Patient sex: M
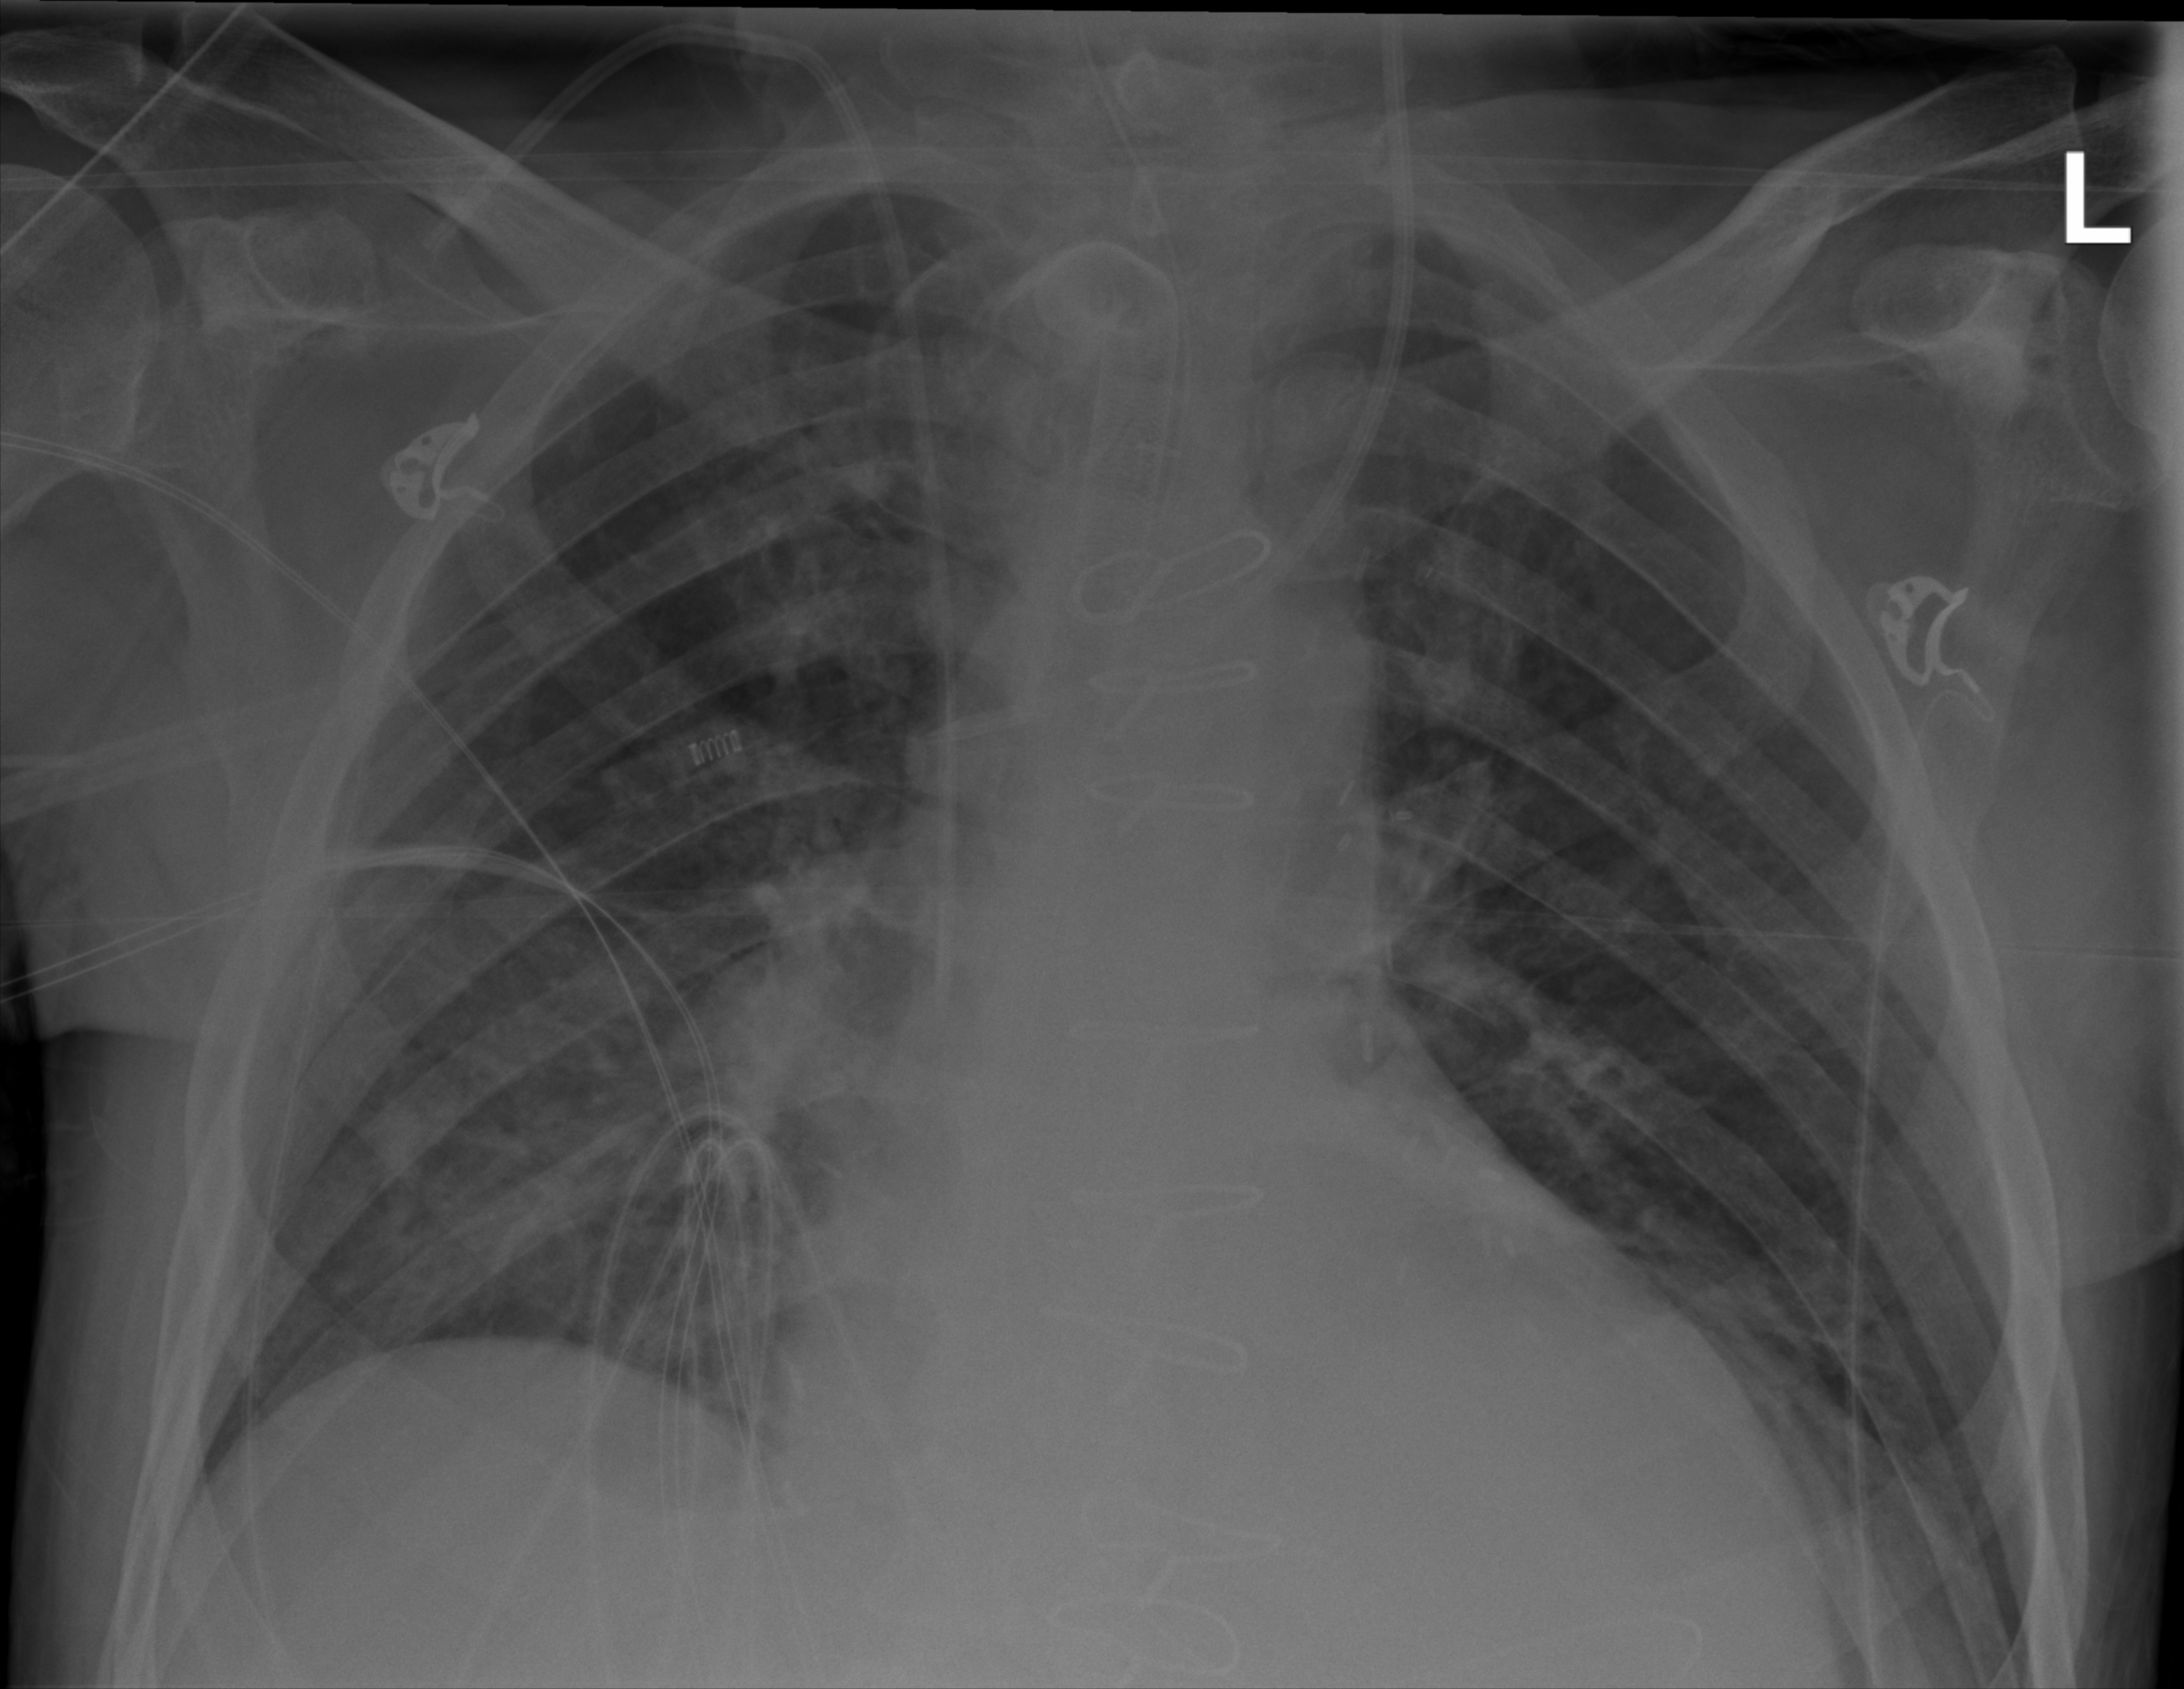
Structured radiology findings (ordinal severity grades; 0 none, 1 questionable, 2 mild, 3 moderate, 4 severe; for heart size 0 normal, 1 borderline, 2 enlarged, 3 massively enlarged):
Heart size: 2
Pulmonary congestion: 0
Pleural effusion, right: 2
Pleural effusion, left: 0
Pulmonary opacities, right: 2
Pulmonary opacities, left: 0
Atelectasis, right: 0
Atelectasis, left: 0